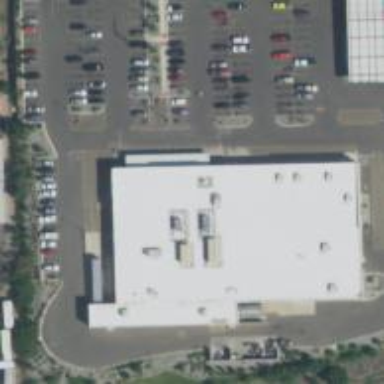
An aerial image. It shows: Retail building housing supermarket.